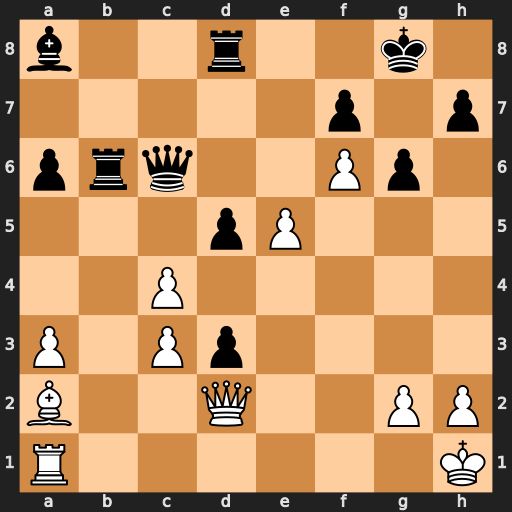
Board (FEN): b2r2k1/5p1p/prq2Pp1/3pP3/2P5/P1Pp4/B2Q2PP/R6K
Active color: w
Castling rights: -
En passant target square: -
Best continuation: Qh6 Qxf6 exf6